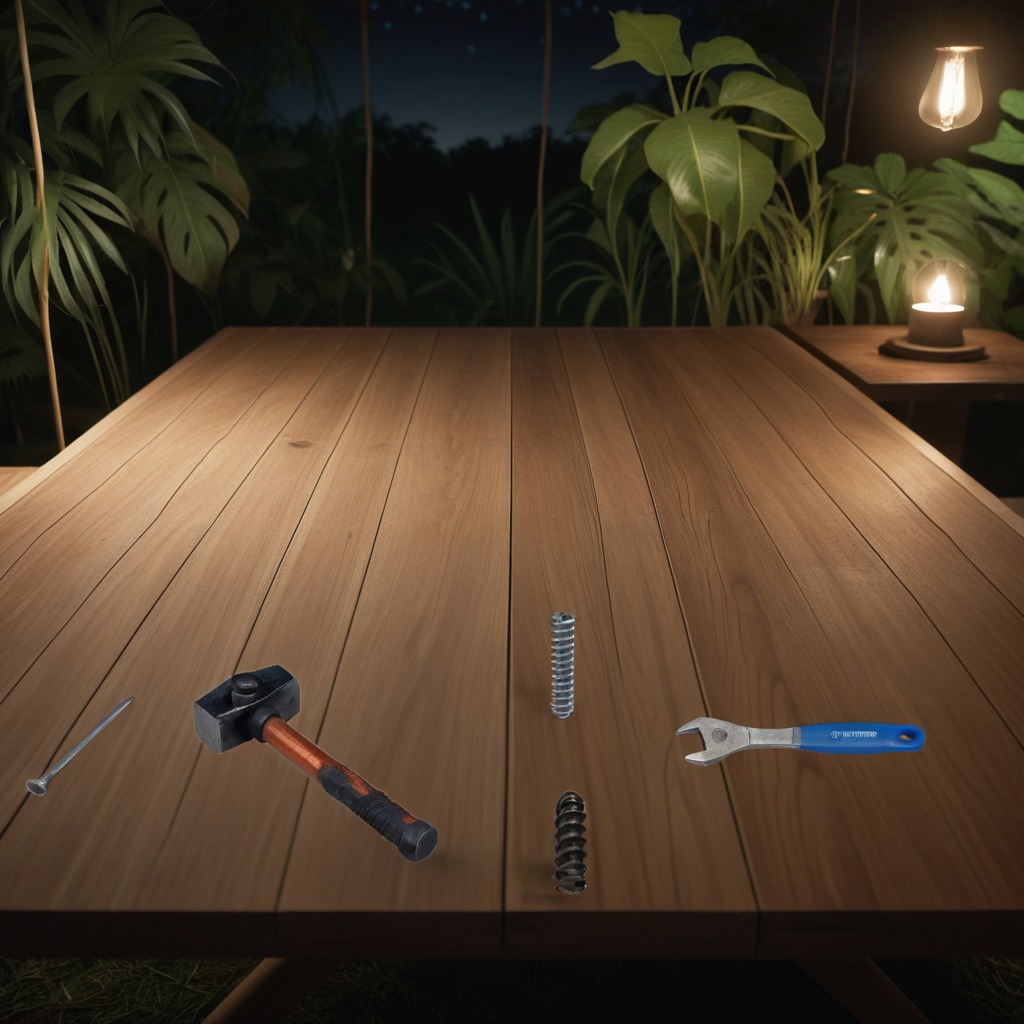
A metal machine screw, an iron nail, a hammer, a coiled metal spring, and a wrench are lying on the wooden table inside a jungle field workshop tent at night.